Interaction volume radius: 10 \u00c5
Interaction volume height: 20 \u00c5
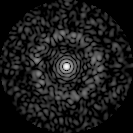
Disorder parameter: 0.828